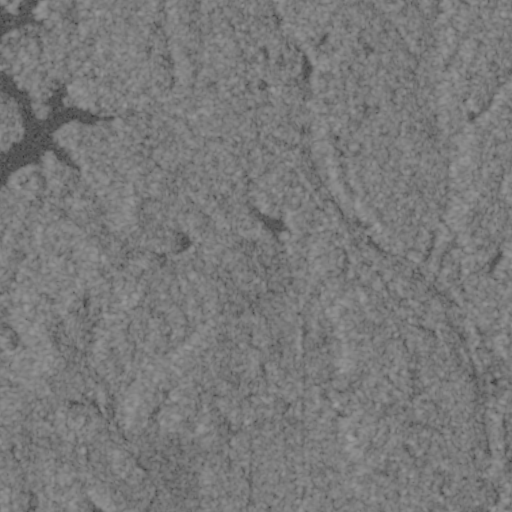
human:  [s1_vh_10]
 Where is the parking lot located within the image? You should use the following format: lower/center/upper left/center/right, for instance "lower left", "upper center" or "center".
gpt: The parking lot is located in the upper right of the image.
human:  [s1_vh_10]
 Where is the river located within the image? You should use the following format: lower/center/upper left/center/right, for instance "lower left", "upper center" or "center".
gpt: The river is located in the left of the image.
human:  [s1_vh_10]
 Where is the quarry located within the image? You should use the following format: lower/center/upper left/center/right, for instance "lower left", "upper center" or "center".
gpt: There is no quarry in the image.

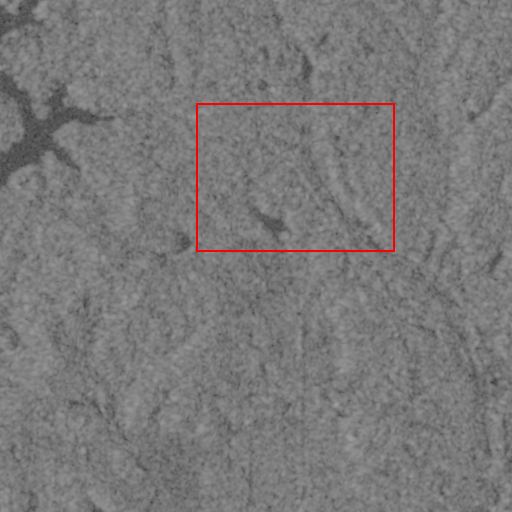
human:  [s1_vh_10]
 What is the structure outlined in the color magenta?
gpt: There is no magenta outline.
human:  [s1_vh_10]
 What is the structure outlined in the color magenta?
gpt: There is no structure outlined in magenta.